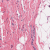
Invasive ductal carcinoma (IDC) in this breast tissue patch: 0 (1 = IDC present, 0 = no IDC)